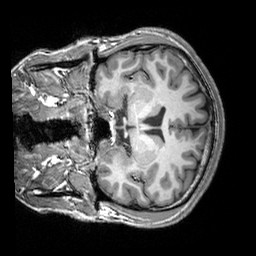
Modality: T1w
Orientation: coronal
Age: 21
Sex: male
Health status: healthy
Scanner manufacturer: siemens
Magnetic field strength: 3 T
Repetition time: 2.3 s
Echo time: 0.00303 s